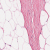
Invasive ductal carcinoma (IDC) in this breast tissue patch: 0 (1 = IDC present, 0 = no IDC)